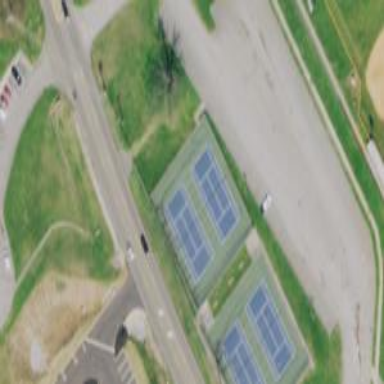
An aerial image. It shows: Tennis court on pitch designated for leisure land.